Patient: sex M, age 60
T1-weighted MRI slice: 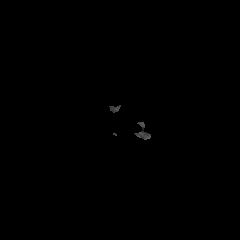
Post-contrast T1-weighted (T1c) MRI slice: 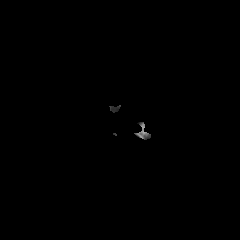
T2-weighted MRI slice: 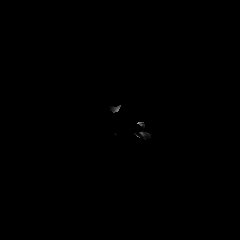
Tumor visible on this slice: no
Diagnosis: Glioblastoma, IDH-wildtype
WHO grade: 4